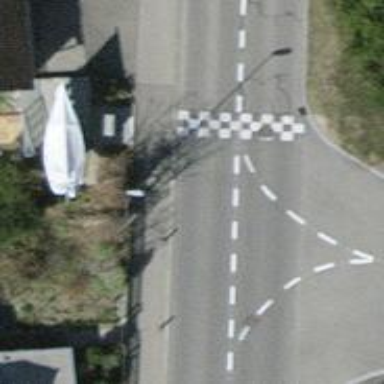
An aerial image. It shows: Table-style traffic calming feature.